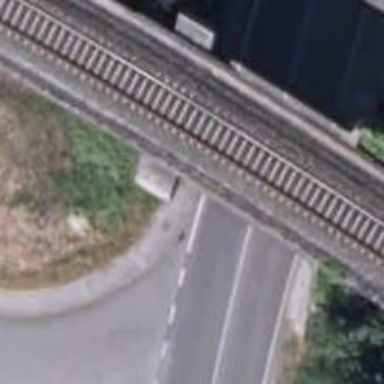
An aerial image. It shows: Bridge over railway line.